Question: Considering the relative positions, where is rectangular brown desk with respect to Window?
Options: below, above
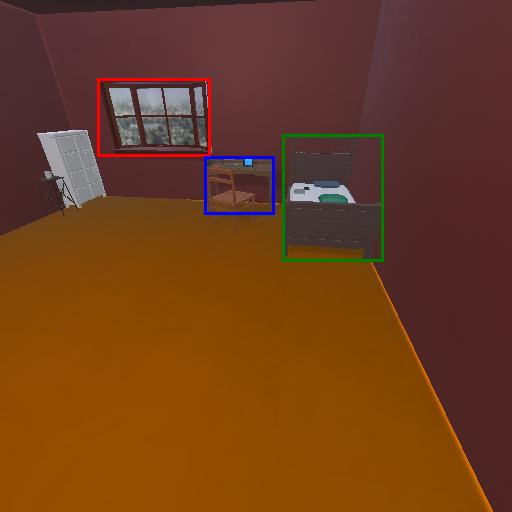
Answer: below